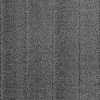
Atmospheric dust classification: dusty